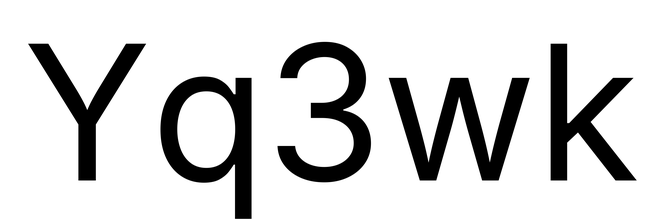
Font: Inter_Regular